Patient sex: M
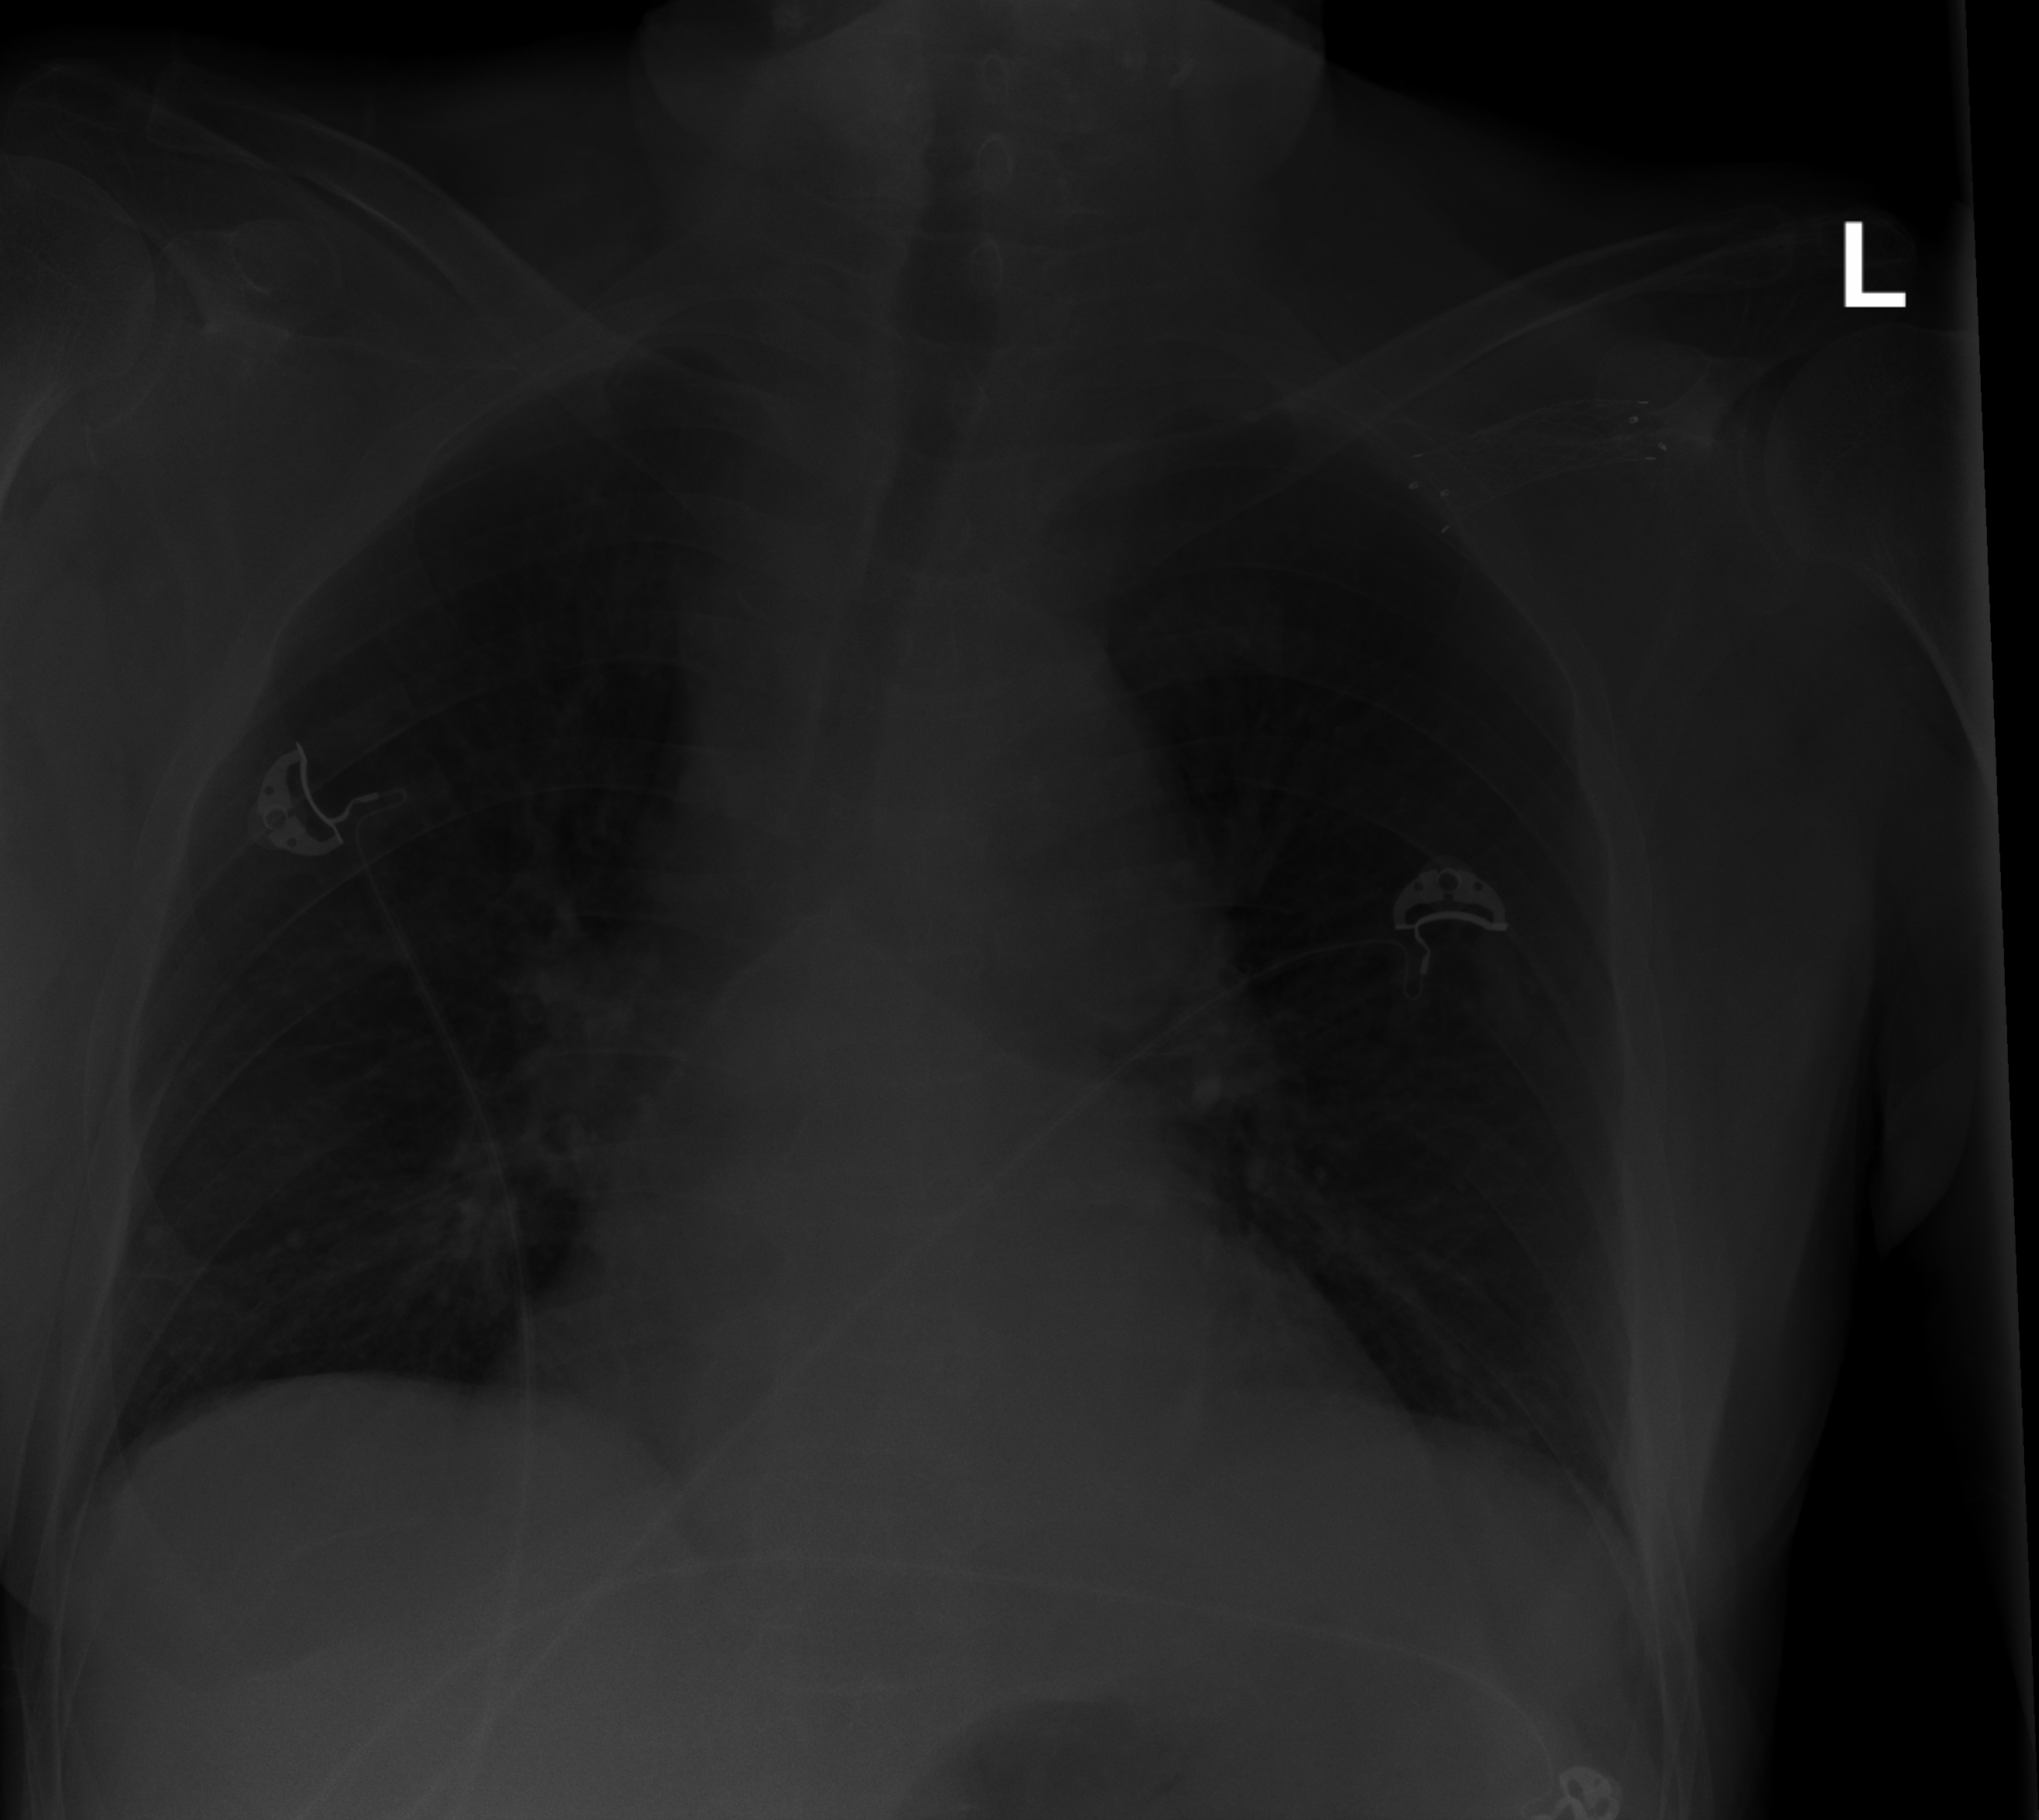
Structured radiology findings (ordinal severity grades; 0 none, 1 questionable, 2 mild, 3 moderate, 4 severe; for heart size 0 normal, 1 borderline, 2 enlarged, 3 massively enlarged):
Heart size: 1
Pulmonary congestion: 1
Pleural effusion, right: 0
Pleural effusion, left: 0
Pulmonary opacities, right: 2
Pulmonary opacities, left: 2
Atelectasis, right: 2
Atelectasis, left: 2